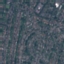
Label: Residential